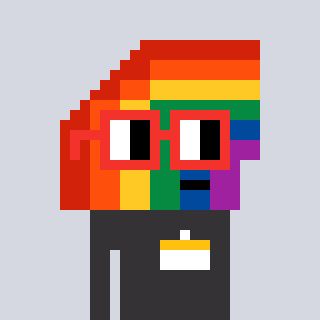
a pixel art character with square red glasses, a rainbow-shaped head and a grayscale-colored body on a cool background